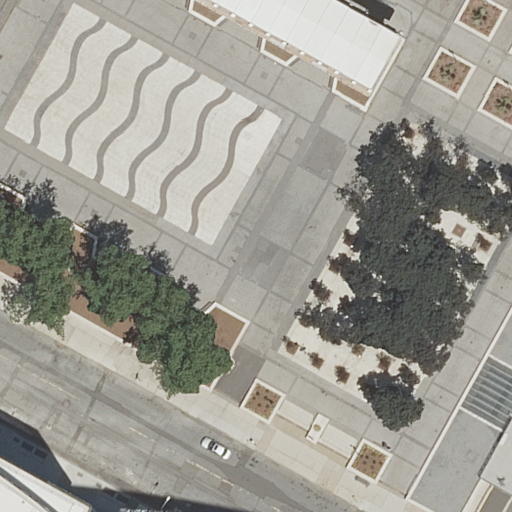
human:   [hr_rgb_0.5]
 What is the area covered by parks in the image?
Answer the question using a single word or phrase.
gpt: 2311m2

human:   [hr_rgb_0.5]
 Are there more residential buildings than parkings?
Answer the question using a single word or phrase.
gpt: no

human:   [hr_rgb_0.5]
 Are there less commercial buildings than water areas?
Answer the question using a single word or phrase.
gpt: no

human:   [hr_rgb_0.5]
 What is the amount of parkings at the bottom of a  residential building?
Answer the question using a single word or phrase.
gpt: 0

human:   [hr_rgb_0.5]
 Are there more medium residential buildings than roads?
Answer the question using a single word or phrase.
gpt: no

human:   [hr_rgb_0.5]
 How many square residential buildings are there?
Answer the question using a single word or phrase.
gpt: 0

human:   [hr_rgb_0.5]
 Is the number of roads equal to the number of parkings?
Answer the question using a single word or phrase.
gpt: no

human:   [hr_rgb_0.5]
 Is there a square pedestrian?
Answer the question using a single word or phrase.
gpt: no

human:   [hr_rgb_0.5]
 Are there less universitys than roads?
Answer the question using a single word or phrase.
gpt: yes

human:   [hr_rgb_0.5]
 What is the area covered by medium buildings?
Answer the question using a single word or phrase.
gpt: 0m2

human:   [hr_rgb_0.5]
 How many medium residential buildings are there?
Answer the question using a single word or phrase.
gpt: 0

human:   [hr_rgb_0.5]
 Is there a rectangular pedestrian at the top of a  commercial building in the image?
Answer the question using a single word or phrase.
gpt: no

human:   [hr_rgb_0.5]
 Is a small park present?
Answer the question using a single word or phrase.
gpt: no

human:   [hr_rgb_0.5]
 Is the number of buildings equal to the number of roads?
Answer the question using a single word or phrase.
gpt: no

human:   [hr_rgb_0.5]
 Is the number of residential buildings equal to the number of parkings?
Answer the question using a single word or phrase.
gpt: no

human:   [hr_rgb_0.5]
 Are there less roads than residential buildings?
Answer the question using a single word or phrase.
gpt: no

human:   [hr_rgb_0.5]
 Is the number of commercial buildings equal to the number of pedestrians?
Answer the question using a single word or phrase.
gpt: no

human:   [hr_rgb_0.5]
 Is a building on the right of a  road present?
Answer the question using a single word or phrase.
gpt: no

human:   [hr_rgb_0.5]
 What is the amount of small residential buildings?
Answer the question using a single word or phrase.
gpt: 0

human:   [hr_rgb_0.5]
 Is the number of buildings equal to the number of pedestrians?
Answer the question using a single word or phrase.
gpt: no

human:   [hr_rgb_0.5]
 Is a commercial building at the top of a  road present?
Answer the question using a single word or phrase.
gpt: no

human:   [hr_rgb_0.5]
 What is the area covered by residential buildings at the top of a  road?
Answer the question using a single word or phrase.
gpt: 0m2

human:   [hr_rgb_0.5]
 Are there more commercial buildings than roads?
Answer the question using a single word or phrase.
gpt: no

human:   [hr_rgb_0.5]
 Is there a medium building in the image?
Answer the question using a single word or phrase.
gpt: no

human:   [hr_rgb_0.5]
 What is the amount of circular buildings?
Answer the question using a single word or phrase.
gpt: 0

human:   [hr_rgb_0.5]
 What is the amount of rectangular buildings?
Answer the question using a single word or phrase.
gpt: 0

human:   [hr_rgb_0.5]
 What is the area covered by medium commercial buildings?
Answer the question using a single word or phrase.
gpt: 0m2

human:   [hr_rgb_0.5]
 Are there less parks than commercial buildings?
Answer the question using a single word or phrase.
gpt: no

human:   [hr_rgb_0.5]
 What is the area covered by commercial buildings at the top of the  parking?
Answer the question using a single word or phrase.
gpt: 0m2

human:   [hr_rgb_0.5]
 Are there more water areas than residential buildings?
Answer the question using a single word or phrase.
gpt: no

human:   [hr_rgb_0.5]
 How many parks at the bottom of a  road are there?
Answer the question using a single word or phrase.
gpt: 0

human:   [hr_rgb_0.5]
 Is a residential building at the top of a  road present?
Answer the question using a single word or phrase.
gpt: no

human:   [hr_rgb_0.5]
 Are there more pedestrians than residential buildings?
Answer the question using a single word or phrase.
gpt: yes

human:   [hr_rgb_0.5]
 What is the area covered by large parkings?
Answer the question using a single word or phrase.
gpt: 6846m2

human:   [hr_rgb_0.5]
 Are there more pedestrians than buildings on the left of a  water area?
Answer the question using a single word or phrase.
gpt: yes

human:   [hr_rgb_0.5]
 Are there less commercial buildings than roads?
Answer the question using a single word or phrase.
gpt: yes